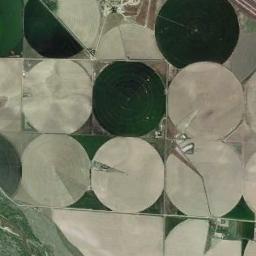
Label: circular_farmland